Interaction volume radius: 10 \u00c5
Interaction volume height: 20 \u00c5
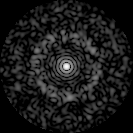
Disorder parameter: 0.8544